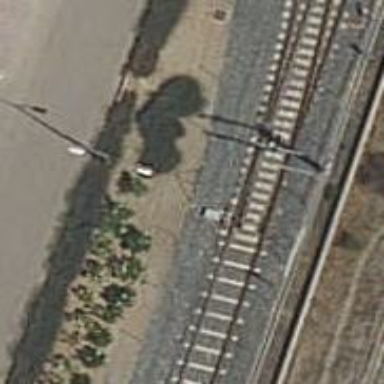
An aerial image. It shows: Siding service line with electrified contact line.